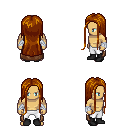
a pixel art fantasy rpg character, male body template, human, tanned skin, brown cape, white pants, brunette extra-long hairstyle, white cloth bandages, black shoes, four views (front, back, left, right), 2x2 character sprite sheet, small pixel art, hard edges, no anti-aliasing